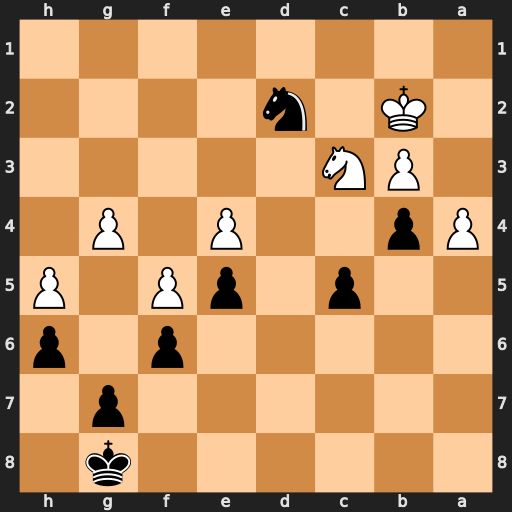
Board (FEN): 6k1/6p1/5p1p/2p1pP1P/Pp2P1P1/1PN5/1K1n4/8
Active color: b
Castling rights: -
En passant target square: a3
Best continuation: bxc3+ Kxc3 Nxe4+